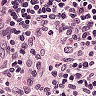
Metastatic tissue present: no